Question: I have the following code that gets values from a database and does a simple line graph (Response time to an alert vs. UTC time). It works perfectly while static, but now I want to do obtain the data in "real time" (just to test it, for example obtain each element every 2 seconds, that are 2000 miliseconds). Here is the code that works in a static way:
'''
<?php
$servername = "localhost";
$username = "root";
$password = "";
$dbname = "test";
// Create connection
$conn = new mysqli($servername, $username, $password, $dbname);
// Check connection
if ($conn->connect_error) {
die("Connection failed: " . $conn->connect_error);
}
$sql = "SELECT * FROM data";
$result = $conn->query($sql);
if ($result->num_rows > 0) {
echo "<table><tr><th>User</th><th>Zulu</th><th>Server Time</th><th>Sample</th><th>Response Time</th></tr>";
// output data of each row
$dataset1 = array();
while($row = $result->fetch_assoc()) {
echo "<tr><td>" . $row[""]. "</td><td>" . $row[""]. "</td><td>" . $row[""]. "</td><td>" . $row[""]. "</td><td>" . $row[""]. "</td></tr>";
$dataset1[] = array(floatval($row[""]),intval($row[""]));
}
echo "</table>";
} else {
echo "0 results";
}
$conn->close();
?>
'''
As we can see, the data is stored into the $dataset1 variable, and then I just have a simple script that plots it:
'''
<script>
//put array into javascript variable
var dataset1 = <?php echo json_encode($dataset1); ?>;
var data = [
{
data: dataset1,
}
];
var options = {
};
$(function () {
$.plot($("#placeholder"), data,options);
});
</script>
'''
My question is:
And this is what I get:

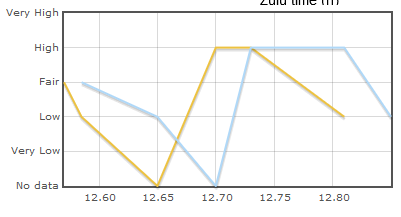
Answer: If you want it every 2 seconds you should use .setTimeout() as .setInterval() can be inaccurate.
You might need to tweek this to get the values to stick on each call of the getData function. The best way would be to somehow store them in the element being passed to the function.
I need you to if you want me to test this and create a JS FIDDLE for it.
'''
(function($){
$(function(){ //document.ready
});
(function getData(element){
var xval = xval ? xval : 0;
var yVal1 = Math.floor(Math.random()*11);
var yVal2 = Math.floor(Math.random()*11);
var datum1 = [xVal, yVal1];
var datum2 = [xVal, yVal2];
var data = data ? data : [[],[]];
var plot = $.plot(element, data);
data[0].push(datum1);
data[1].push(datum2);
if(data[0].length>10){
data[0] = data[0].splice(1);
data[1] = data[1].splice(1);
}
xVal++;
plot.setData(data);
plot.setupGrid();
plot.draw();
}
setTimeout(function(){
getData(element);
}, 2000);
})($('#chart4'));
})(jQuery);
'''